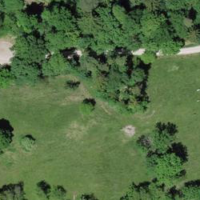
EUNIS habitat code: 24
Species observed at this site:
Limax maximus